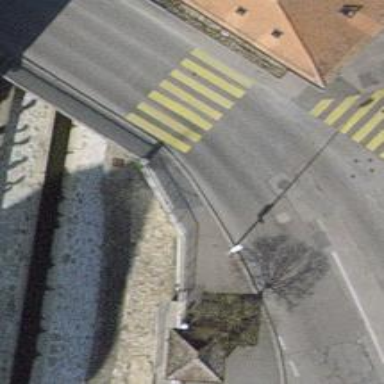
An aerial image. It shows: Sidewalk footway on asphalt bridge.